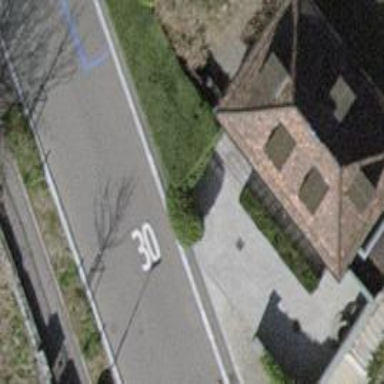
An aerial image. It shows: Detached building.